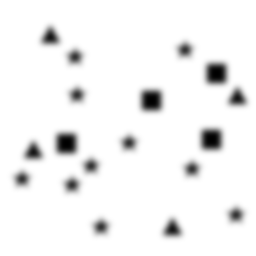
Squares: 4
Triangles: 4
Stars: 10
Total shapes: 18